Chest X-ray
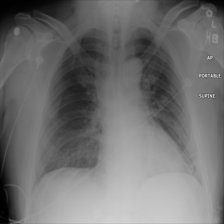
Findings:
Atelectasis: positive
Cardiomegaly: negative
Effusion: negative
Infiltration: positive
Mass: negative
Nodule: negative
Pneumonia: negative
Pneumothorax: negative
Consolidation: negative
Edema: negative
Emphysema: negative
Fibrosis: negative
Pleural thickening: negative
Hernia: negative